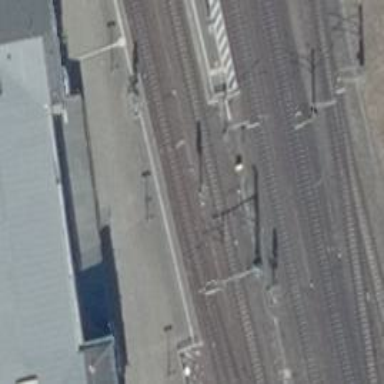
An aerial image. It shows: Railway switch with the turnout side on the left.